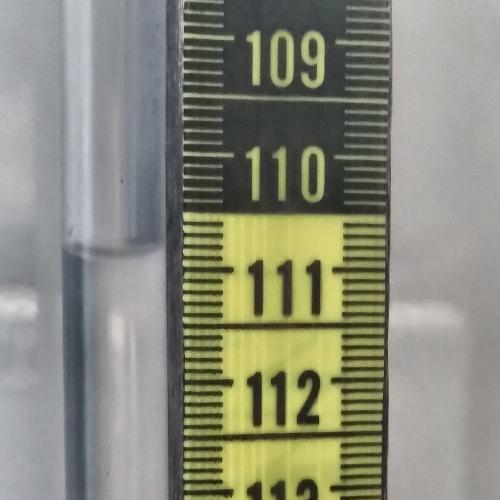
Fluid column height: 110.9 cm